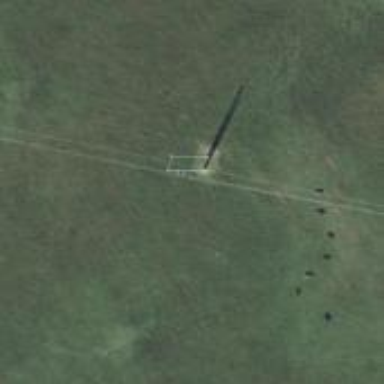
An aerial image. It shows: Power pole.